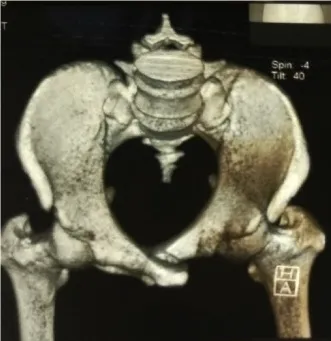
Pelvic CT scan showing overlapped pubic symphysis, with the left pubic symphysis locked into the right obturator foramen. B. Top view.
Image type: radiology (ct)